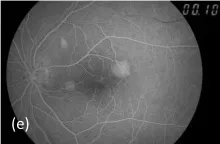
Left. Eye. Early.
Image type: ophthalmic_imaging (ophthalmic_angiography)